Interaction volume radius: 10 \u00c5
Interaction volume height: 10 \u00c5
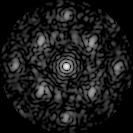
Disorder parameter: 0.4383